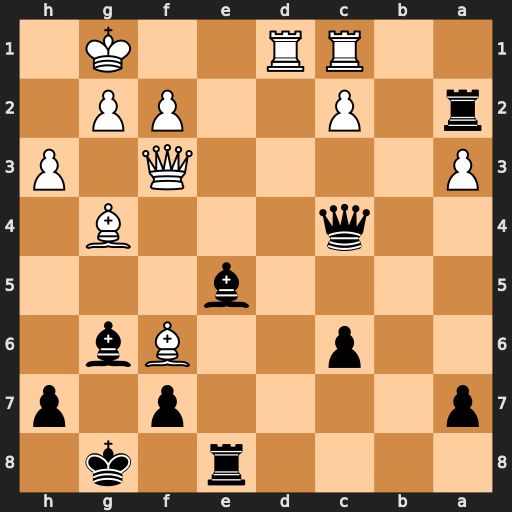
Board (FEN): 4r1k1/p4p1p/2p2Bb1/4b3/2q3B1/P4Q1P/r1P2PP1/2RR2K1
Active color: b
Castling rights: -
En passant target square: -
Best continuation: Be4 Qe3 Bxf6